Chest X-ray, PA view. Patient: 52 years old, sex F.
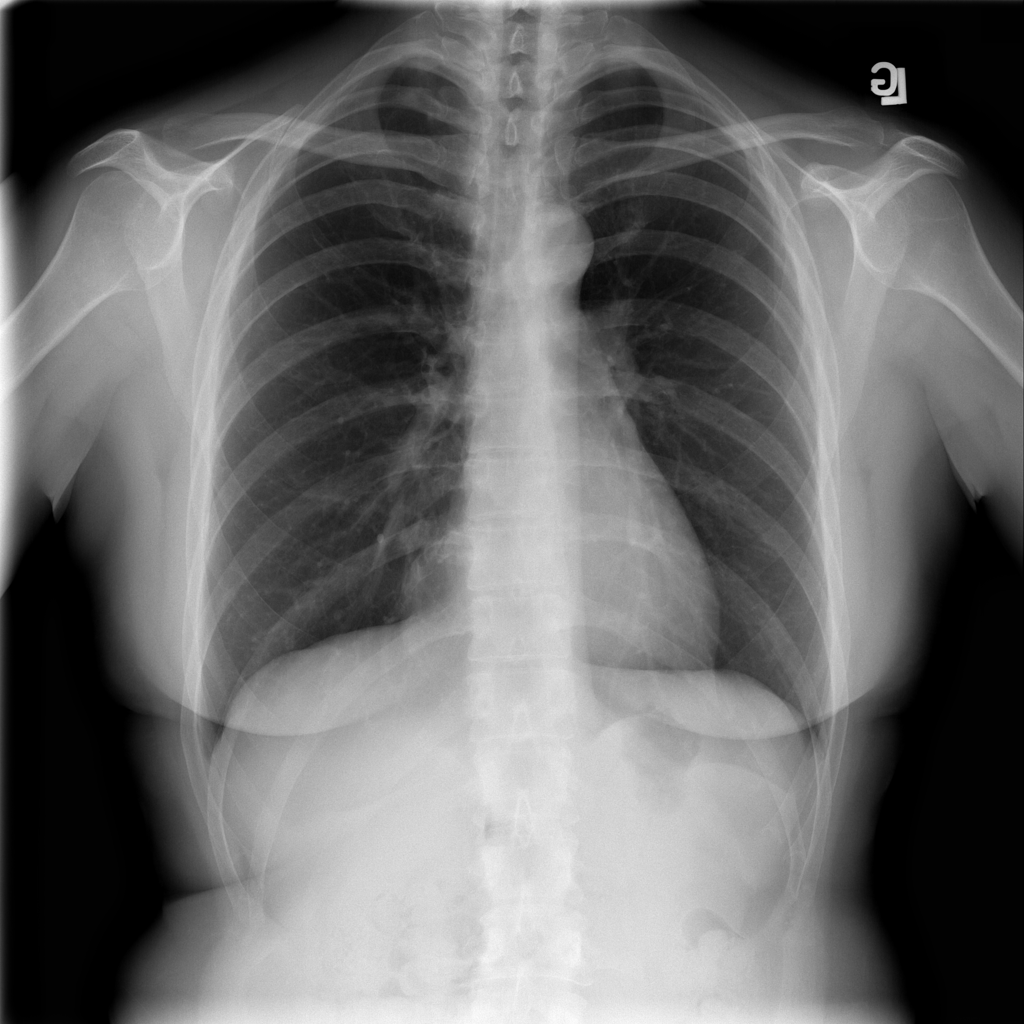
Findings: Pneumothorax